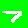
Digit: 7